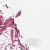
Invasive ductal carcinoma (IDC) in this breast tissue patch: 0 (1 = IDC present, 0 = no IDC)